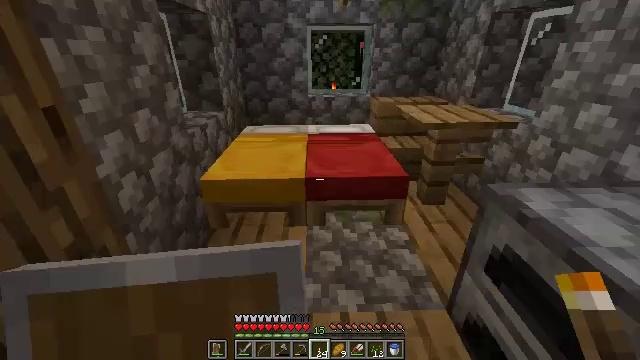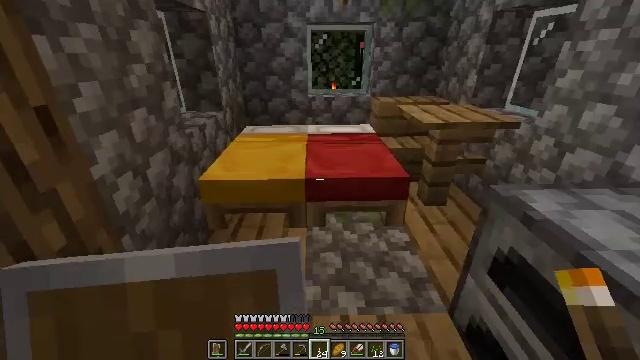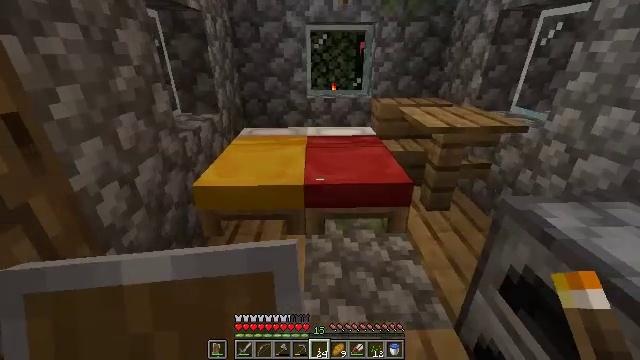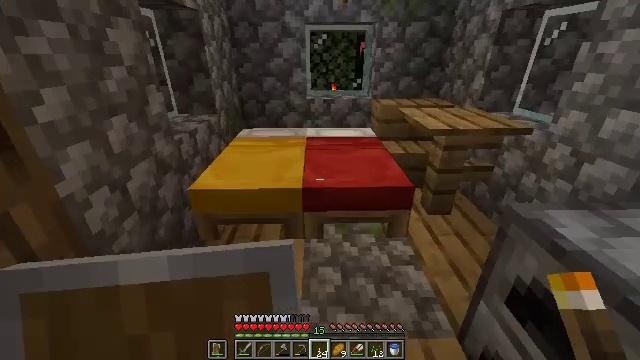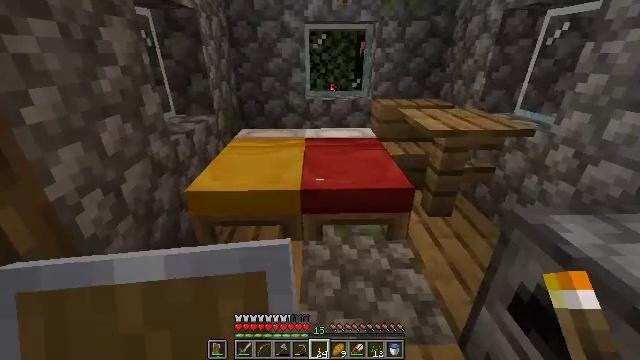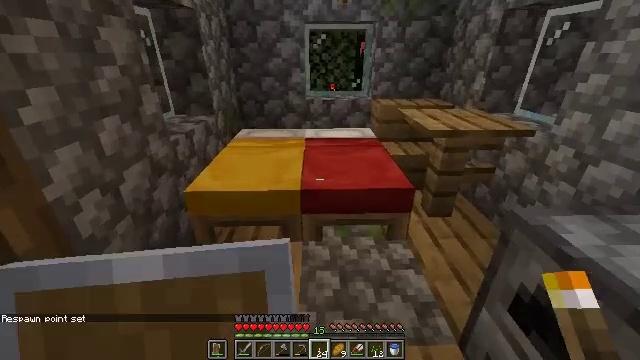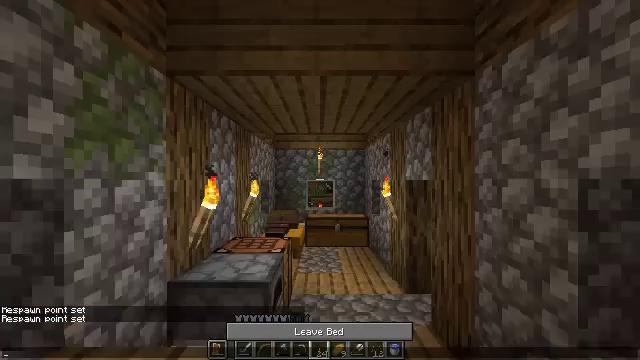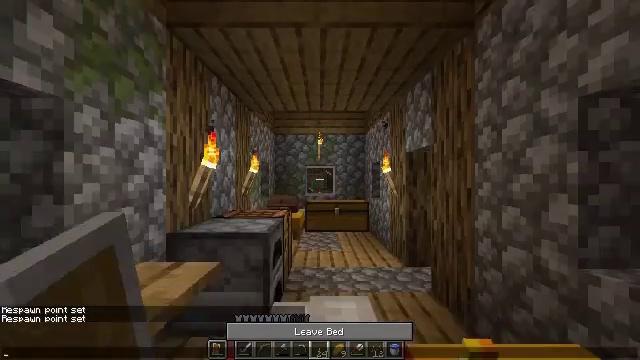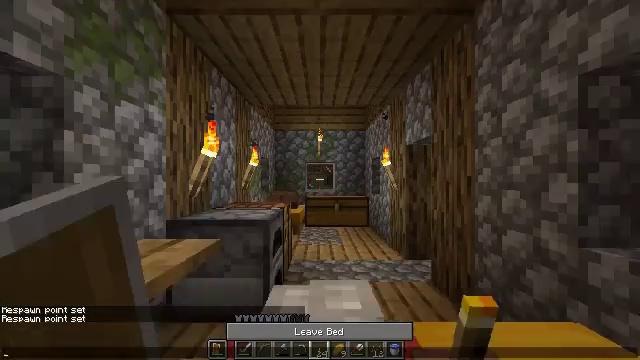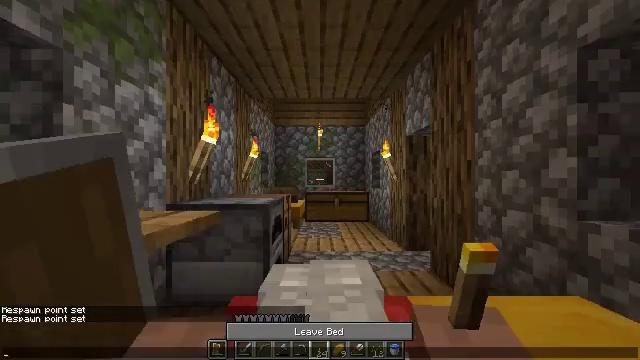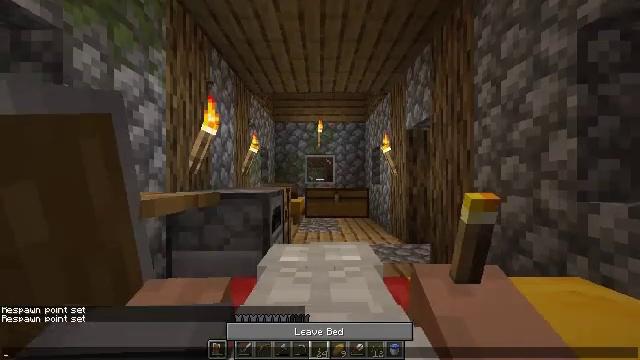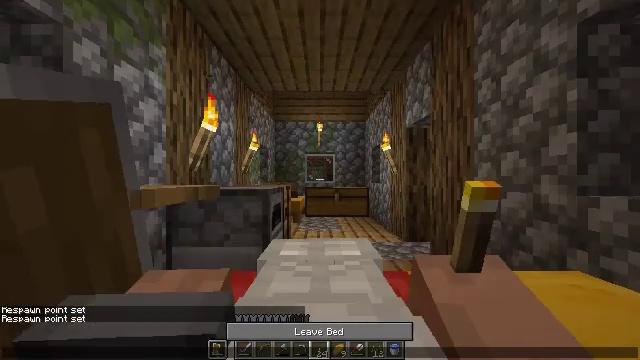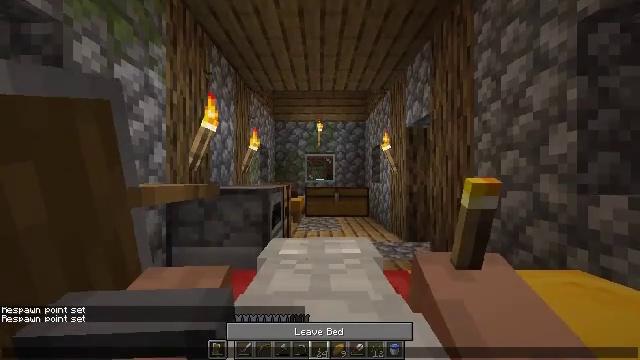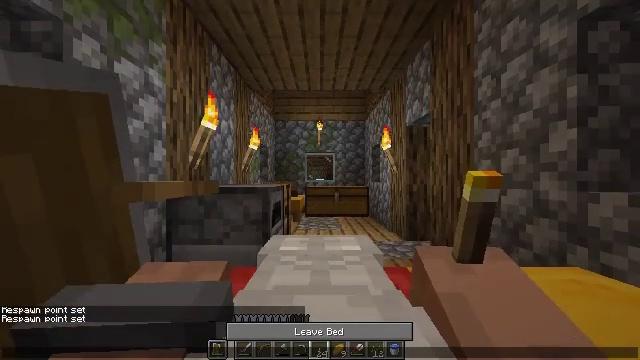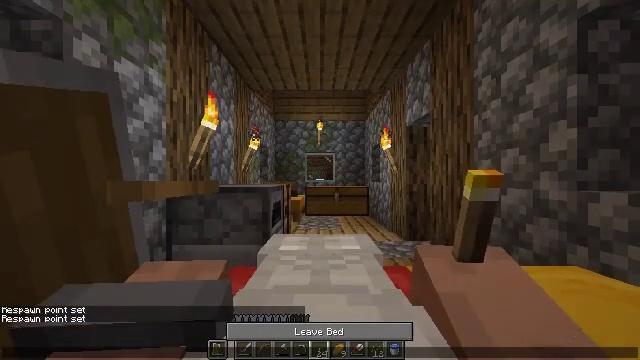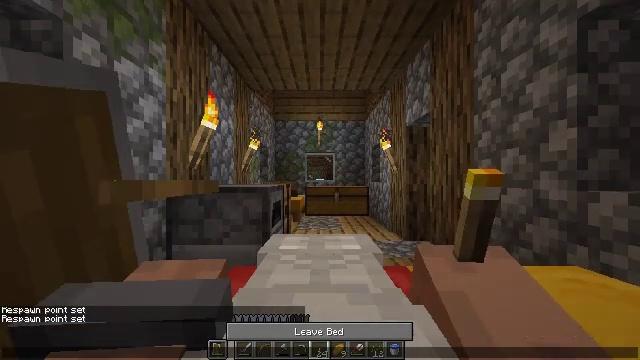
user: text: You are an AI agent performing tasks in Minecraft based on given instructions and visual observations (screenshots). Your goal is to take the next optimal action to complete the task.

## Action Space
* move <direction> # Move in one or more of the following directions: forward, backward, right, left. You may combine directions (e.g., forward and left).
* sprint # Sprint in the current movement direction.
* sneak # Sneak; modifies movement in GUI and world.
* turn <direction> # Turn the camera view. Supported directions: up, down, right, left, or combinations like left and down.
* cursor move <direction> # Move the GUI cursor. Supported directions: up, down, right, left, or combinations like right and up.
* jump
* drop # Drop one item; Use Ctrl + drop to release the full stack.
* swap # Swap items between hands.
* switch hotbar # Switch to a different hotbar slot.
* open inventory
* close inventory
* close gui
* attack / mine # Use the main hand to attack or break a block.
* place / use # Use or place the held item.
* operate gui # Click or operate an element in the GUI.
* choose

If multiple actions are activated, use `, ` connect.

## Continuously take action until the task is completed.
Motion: motion action
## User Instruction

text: Use the crafting table to create a gray bed.
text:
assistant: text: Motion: use / place
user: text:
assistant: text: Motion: no_op
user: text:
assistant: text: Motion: no_op
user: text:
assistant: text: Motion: no_op
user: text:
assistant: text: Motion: no_op
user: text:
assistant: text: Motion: no_op
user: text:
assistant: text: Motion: no_op
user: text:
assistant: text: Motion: no_op
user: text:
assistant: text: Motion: no_op
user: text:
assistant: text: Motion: no_op
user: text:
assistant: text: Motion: no_op
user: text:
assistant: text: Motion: no_op
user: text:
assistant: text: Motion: no_op
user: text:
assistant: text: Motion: no_op
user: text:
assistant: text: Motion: no_op
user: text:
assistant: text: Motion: no_op
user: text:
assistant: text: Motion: no_op
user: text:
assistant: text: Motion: no_op
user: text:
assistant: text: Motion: no_op
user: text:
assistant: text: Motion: no_op
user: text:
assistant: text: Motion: no_op
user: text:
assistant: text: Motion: no_op
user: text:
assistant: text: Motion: no_op
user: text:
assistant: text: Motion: no_op
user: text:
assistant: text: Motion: no_op
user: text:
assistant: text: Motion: no_op
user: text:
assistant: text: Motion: no_op
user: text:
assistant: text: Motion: no_op
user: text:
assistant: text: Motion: no_op
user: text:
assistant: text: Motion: no_op